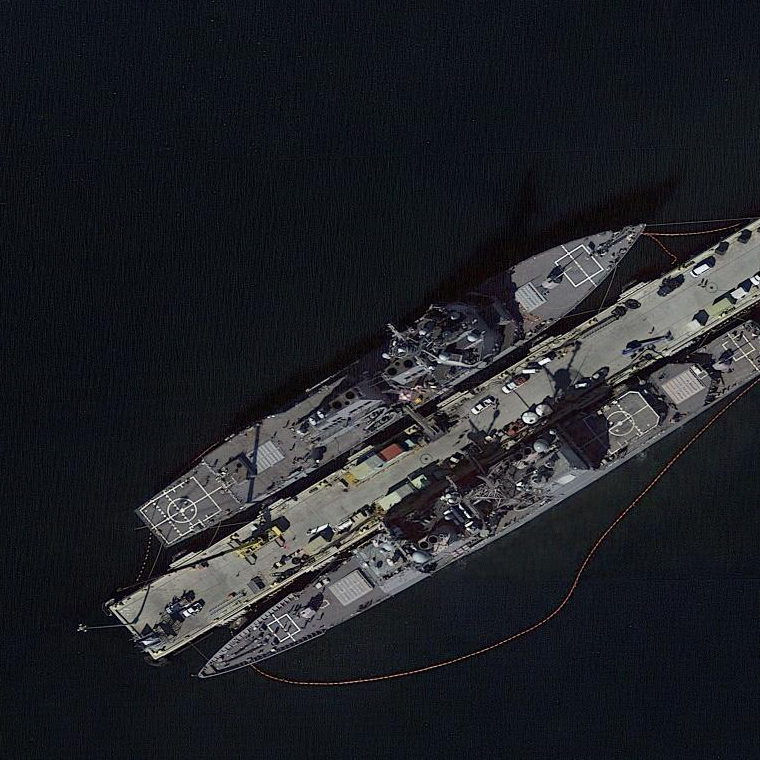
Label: destroyer